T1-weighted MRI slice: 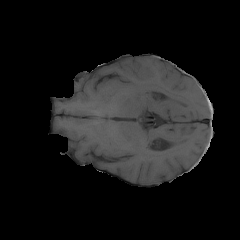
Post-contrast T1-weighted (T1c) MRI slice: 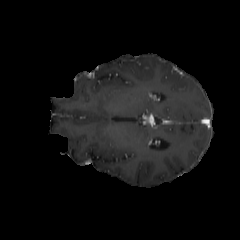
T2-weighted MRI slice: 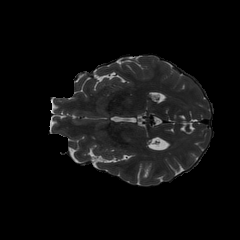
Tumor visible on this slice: no